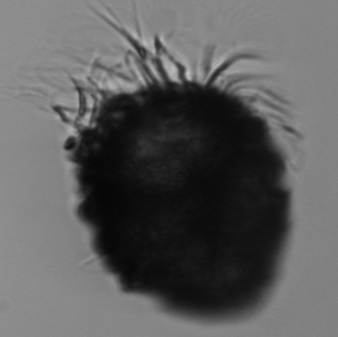
Label: Stenosemella_morphotype1